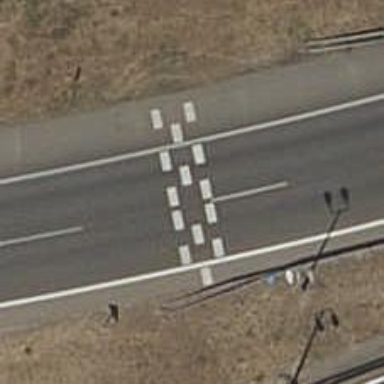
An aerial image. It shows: Rumble strip for traffic calming.